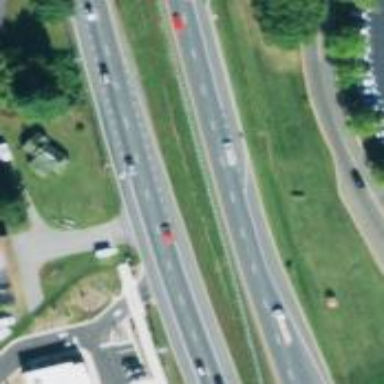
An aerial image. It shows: Trunk highway.